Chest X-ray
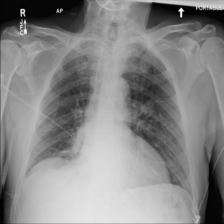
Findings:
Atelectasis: negative
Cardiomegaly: negative
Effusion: negative
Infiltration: negative
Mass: negative
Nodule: positive
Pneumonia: negative
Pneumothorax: negative
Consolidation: negative
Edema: negative
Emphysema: negative
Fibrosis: negative
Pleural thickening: negative
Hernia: negative